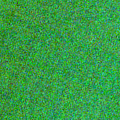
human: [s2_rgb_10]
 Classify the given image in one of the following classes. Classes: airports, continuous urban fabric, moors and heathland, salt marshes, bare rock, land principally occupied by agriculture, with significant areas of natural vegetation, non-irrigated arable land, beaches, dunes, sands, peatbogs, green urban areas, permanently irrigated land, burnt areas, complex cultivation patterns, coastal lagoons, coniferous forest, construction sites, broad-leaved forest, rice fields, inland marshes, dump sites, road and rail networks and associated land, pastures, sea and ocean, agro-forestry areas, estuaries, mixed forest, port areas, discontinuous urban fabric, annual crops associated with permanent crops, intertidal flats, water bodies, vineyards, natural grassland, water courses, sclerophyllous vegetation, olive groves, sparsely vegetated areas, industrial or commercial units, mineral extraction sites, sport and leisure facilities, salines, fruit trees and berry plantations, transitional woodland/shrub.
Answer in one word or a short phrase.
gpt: sea and ocean